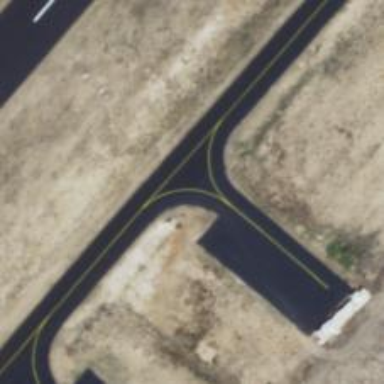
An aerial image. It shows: Image of taxiway at airport.